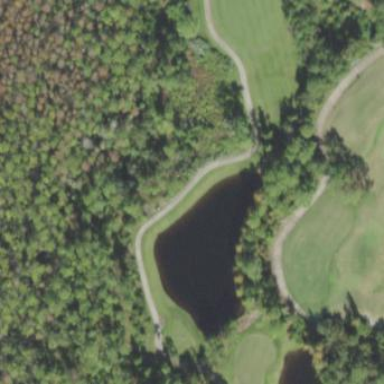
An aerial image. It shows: Picturesque scene of golf course with lateral water hazard.